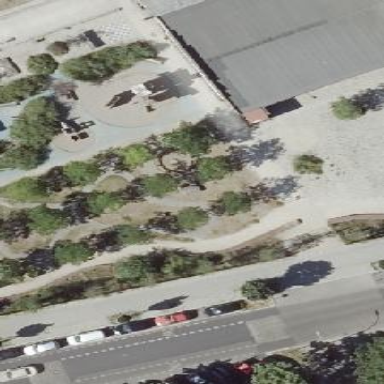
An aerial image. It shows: Playground area for leisure activities on the land.